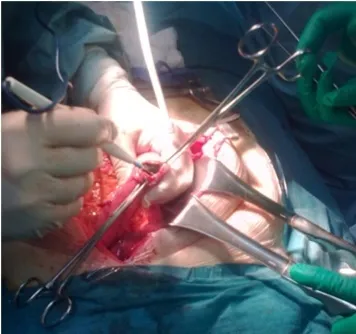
(a) Gastrotomy at the antrum.
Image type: medical_photograph (other_medical_photograph)